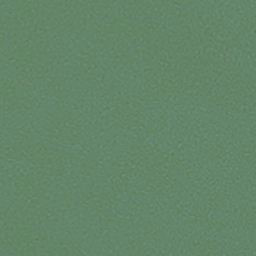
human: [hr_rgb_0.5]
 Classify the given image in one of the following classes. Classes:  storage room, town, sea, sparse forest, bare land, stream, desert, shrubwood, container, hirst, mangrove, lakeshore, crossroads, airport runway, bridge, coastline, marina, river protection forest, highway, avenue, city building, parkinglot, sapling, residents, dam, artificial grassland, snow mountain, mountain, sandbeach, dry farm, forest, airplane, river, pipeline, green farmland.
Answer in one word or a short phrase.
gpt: sea